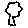
Label: tree